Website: bh-photo
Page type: billing-address
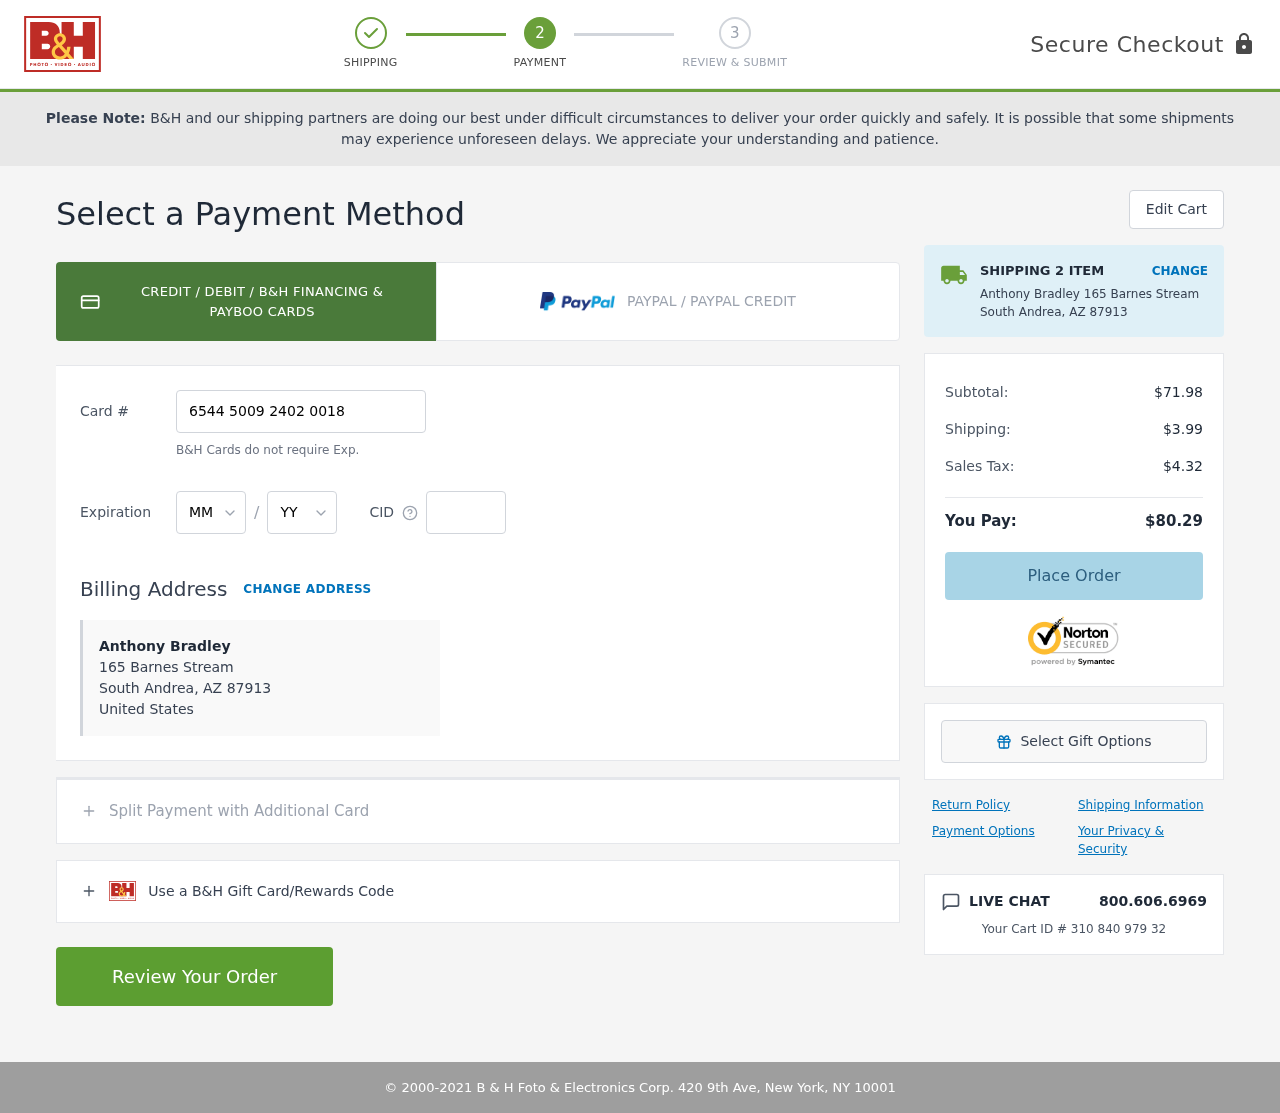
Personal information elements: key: PII_CARD_CVV
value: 304
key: PII_CARD_EXPIRY_MONTH
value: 03
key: PII_CARD_EXPIRY_YEAR
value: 27
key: PII_CARD_NUMBER
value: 6544 5009 2402 0018
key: PII_CITY
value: South Andrea
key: PII_COUNTRY
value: United States
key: PII_FULLNAME
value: Anthony Bradley
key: PII_POSTCODE
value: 87913
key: PII_STATE_ABBR
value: AZ
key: PII_STREET
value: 165 Barnes Stream
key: PII_FULLNAME2
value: Anthony Bradley
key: PII_CITY_STATE
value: South Andrea, AZ
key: PII_POSTCODE_FULL
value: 87913
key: PII_POSTCODE_NUMERIC
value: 87913
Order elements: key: ORDER_NUM_ITEMS
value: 2
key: ORDER_SUBTOTAL
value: $71.98
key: ORDER_SHIPPING_COST
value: $3.99
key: ORDER_TAX
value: $4.32
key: ORDER_TOTAL
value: $80.29
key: ORDER_ID
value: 310 840 979 32